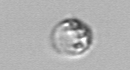
Label: Amoeba